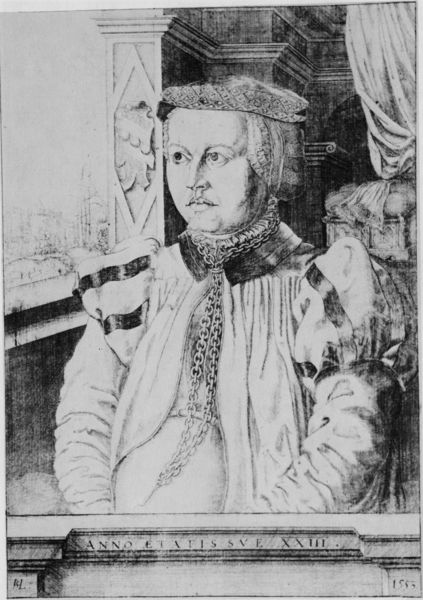
Titel: Bildnis der Frau von Eckh (geb. Piencsenau)
Künstler: Hanns Lautensack
Institution: (Seriendruck)
Schlagwörter: mann, sitzen, fenster, frau, grau, hintergrund, hut, kleid, kopfbedeckungen, mund, nase, raum, schmuck, schwarz, stirn, säule, weiss, zeichnung, zimmer, ausblick, blick, gebäude, haus, schloss, haube, bart, gericht, jacke, kappe, mütze, mützen, wand, augen, falten, gesicht, kragen, mensch, ärmel, bildnis, hals, halskrause, herr, portrait, porträt, vorhang, ferne, brüstung, auge, gewand, haare, interieur, mantel, reich, schnüre, sitzend, adel, theater, kinn, locken, puffärmel, renaissance, adlig, balkon, kopfbedeckung, schrift, seitlich, wangen, man, kette, grafik, ausdruck, loge, saal, papst, riemen, sitzt, streifen, stuck, bauch, rüsche, rüschen, schwanger, jahreszahl, foto, druck, schwarz weiss, druckgrafik, radierung, stich, text, ketten, bürger, beschriftung, bleistift, herrscher, kardinal, krause, fürst, wappen, sims, renessance, schmollmund, mittelalter, männchen, gelehrter, heilige, schlüssel, dorisch, bänder, lateinisch, dorische säule, ragen, geischt, borten, mänchen, pumpärmel, fischaugen, kelif, fman